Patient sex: M
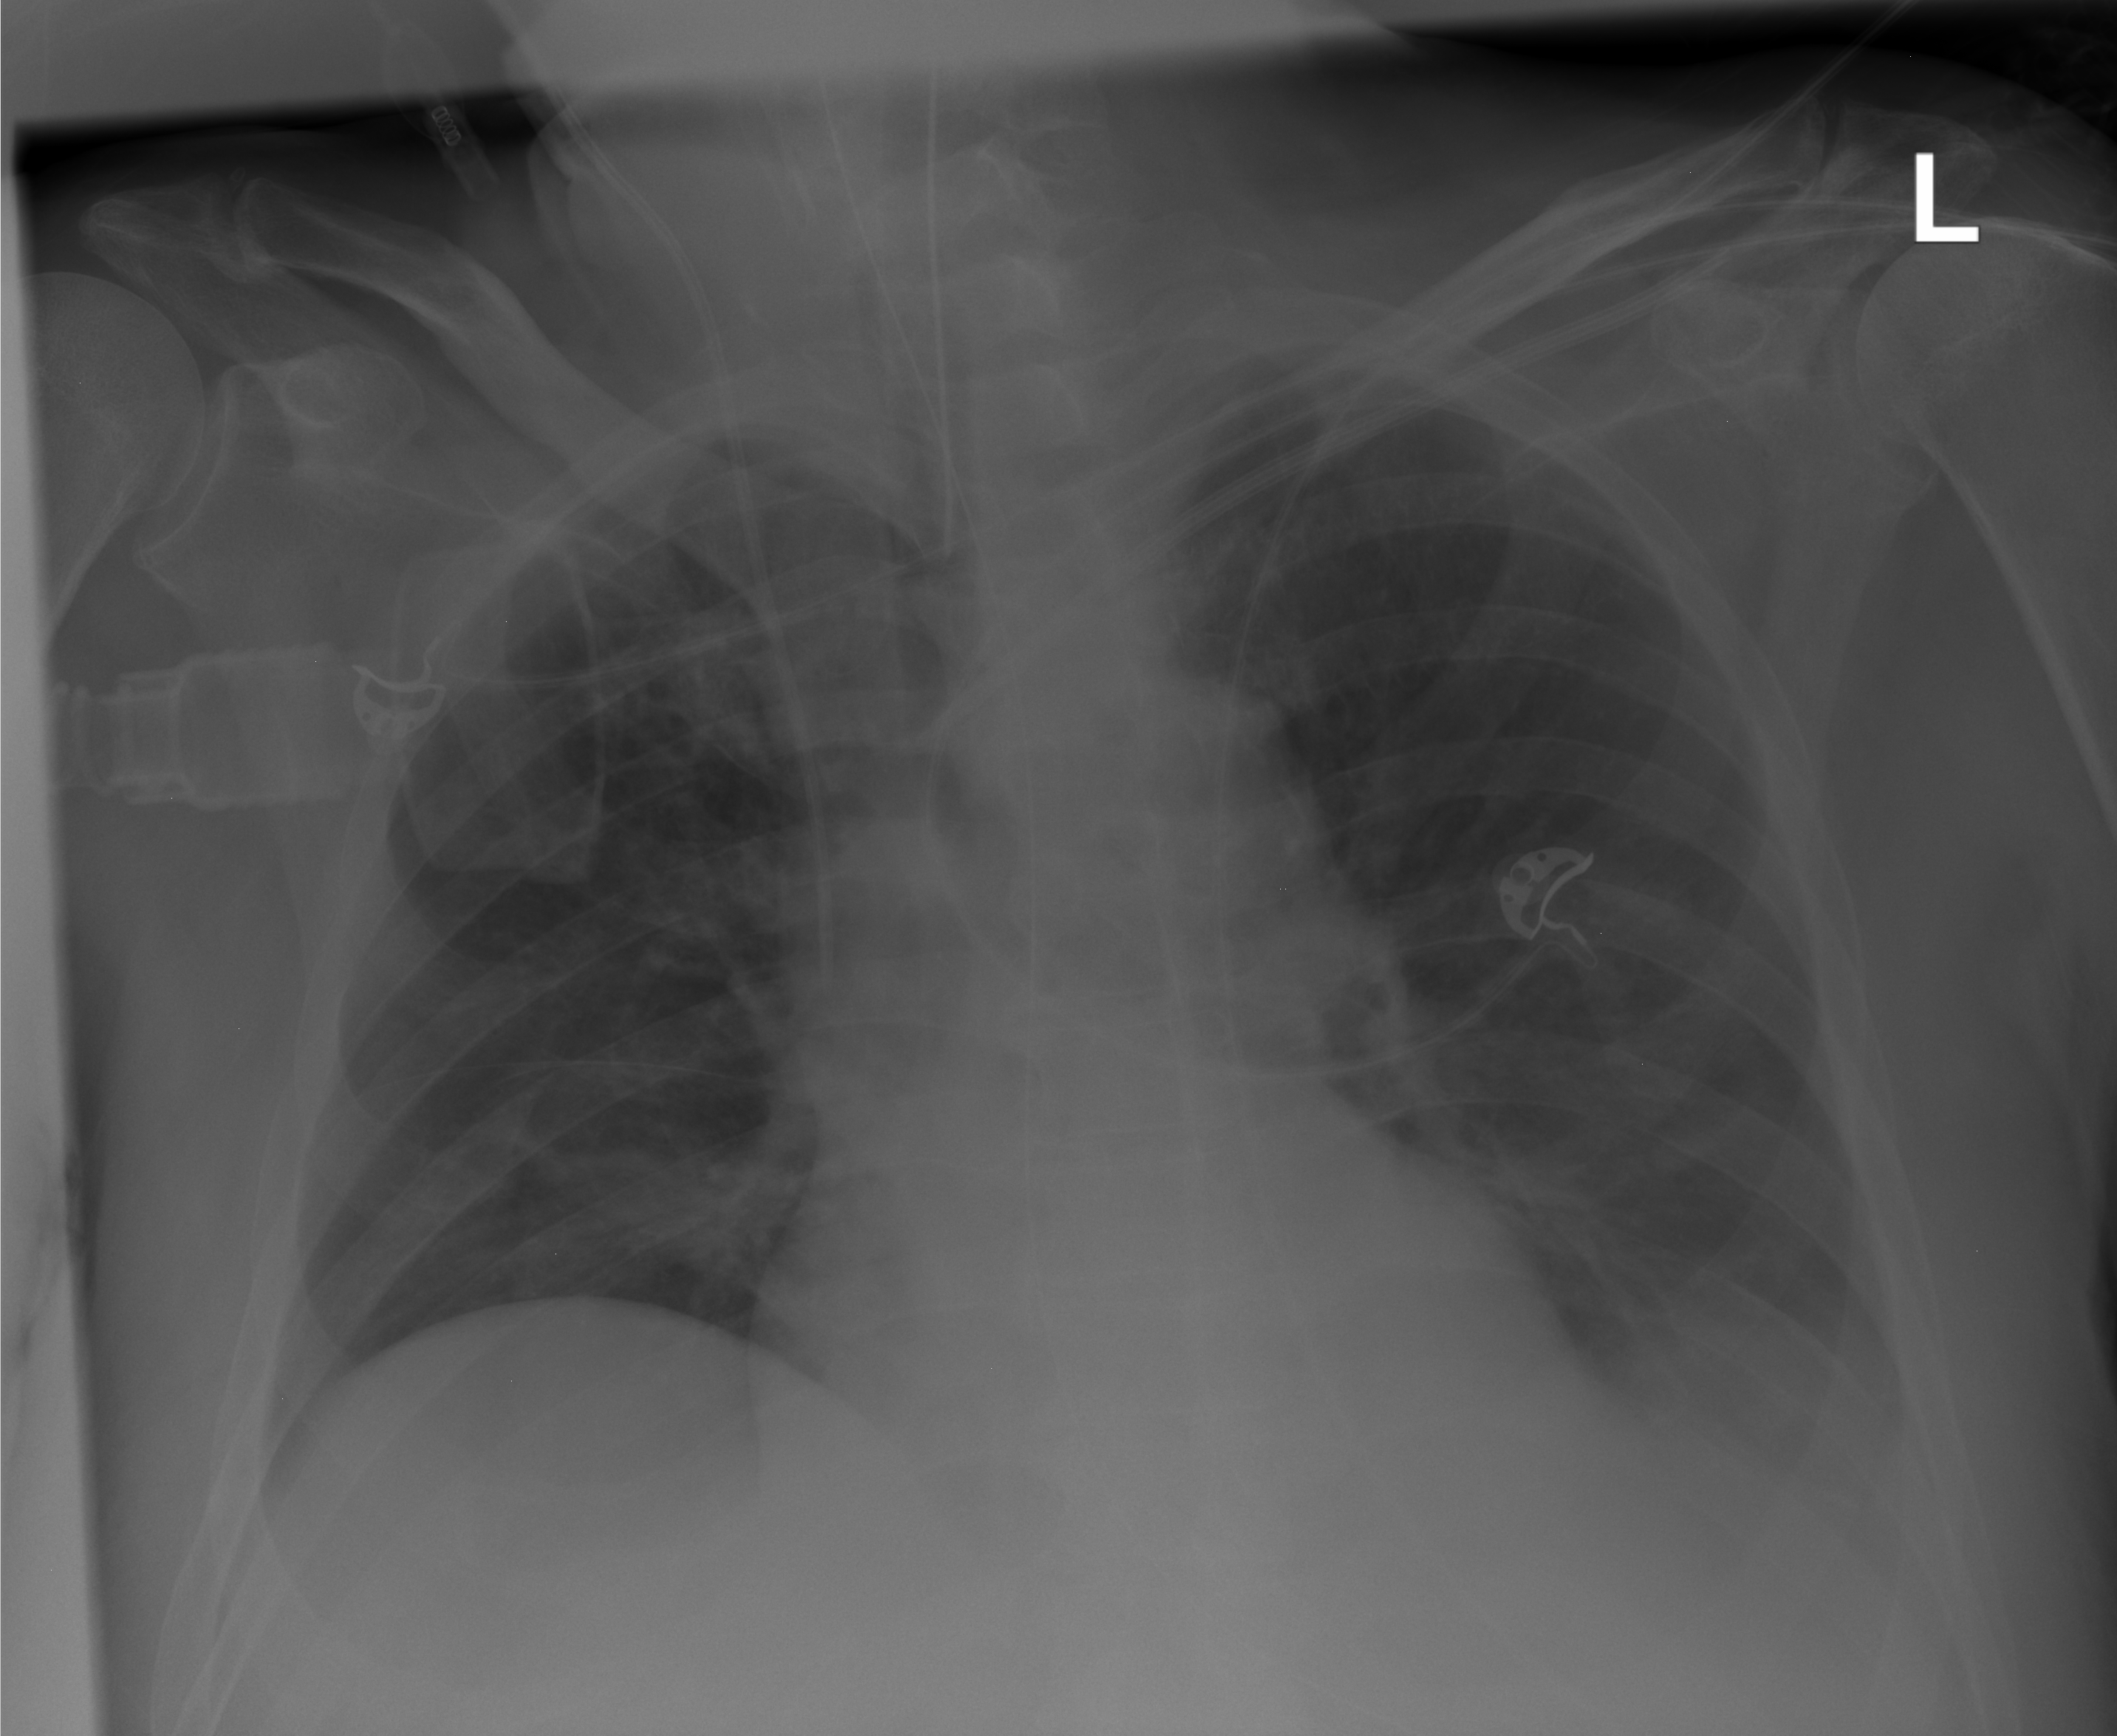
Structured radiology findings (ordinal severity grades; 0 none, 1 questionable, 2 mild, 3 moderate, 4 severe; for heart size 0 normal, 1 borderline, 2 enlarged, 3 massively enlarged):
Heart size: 0
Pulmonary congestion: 0
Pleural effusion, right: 2
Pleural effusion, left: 3
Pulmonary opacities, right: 0
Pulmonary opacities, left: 0
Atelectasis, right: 0
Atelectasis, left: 0